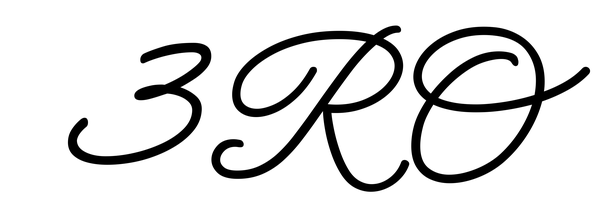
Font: MeowScript-Regular